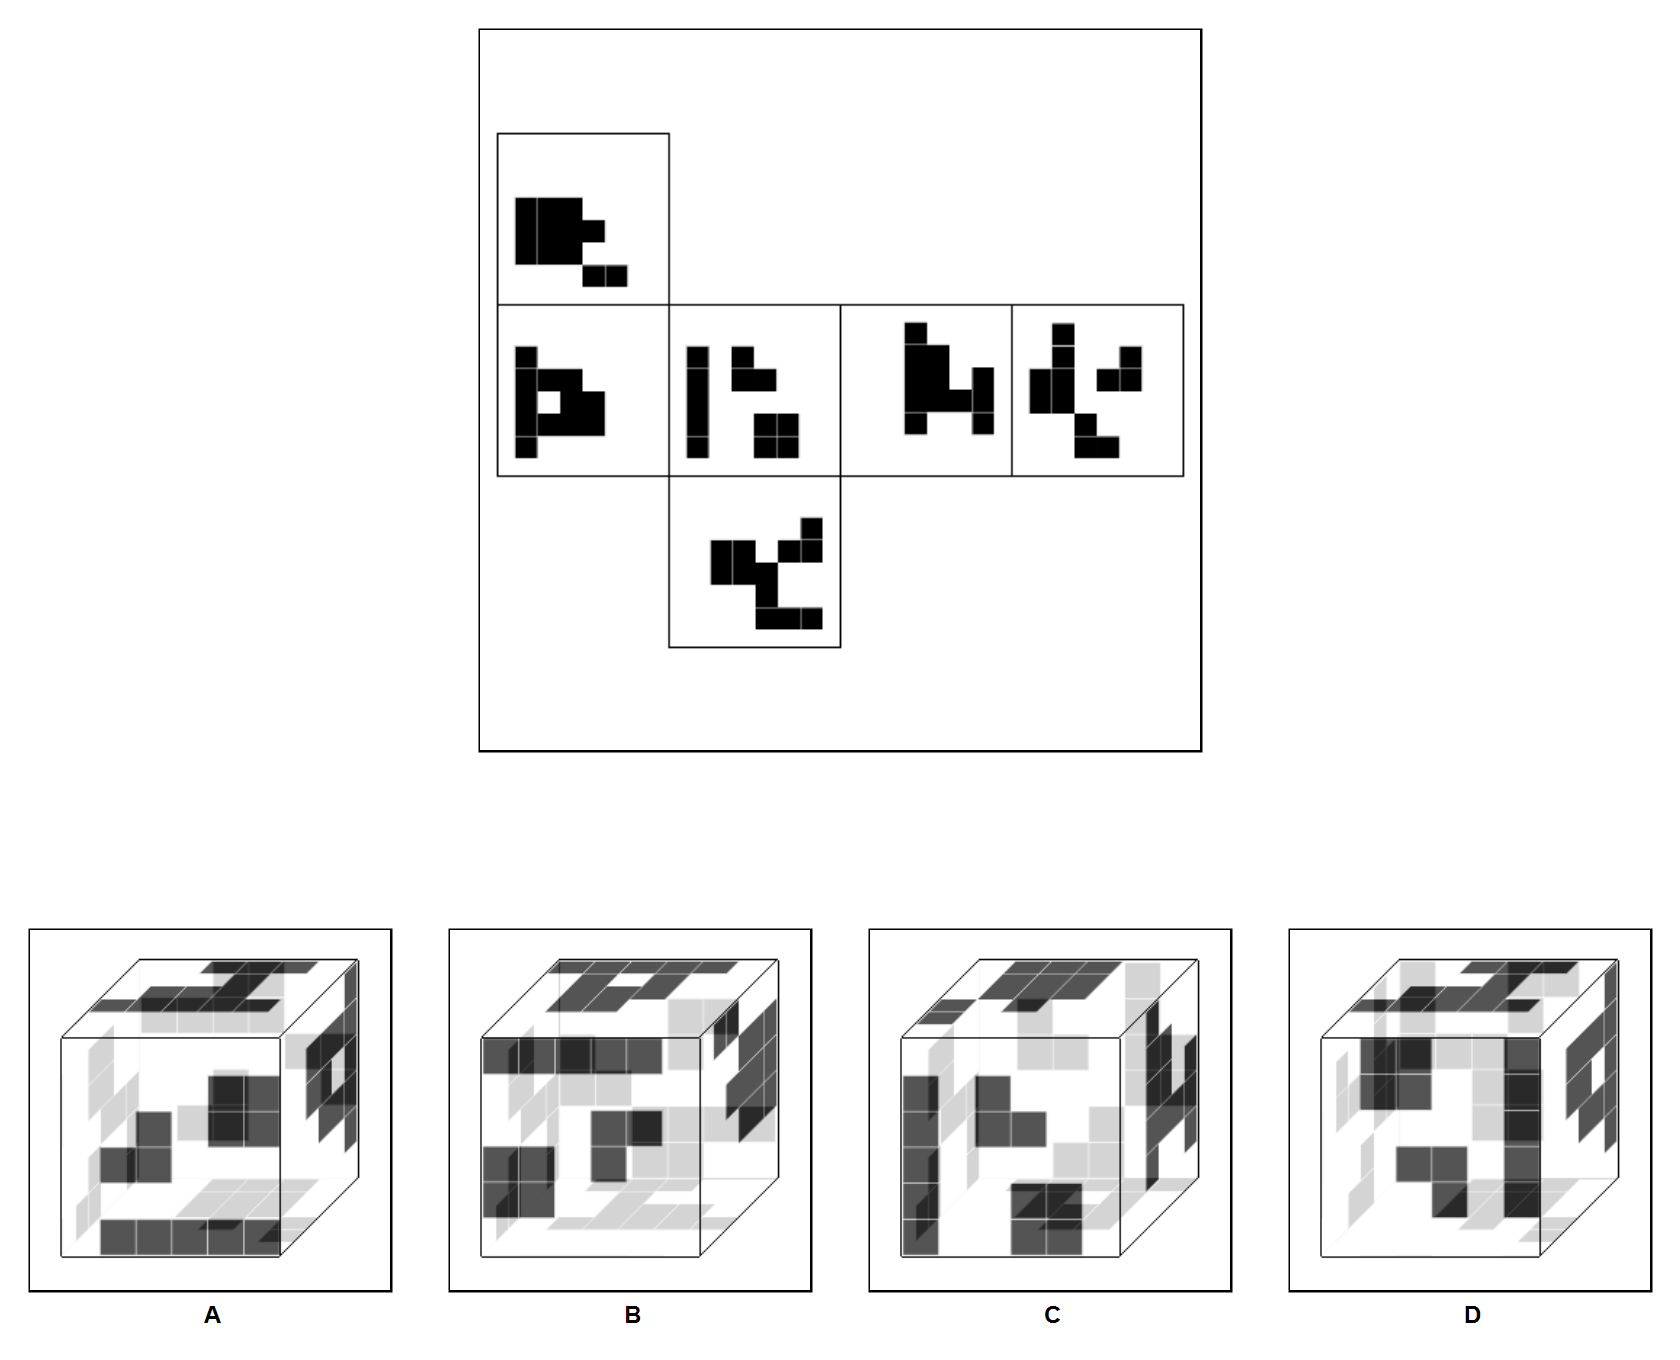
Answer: B